Question: Consider:
'''
<!DOCTYPE html>
<script src=https://cdn.staticfile.org/jquery/1.10.2/jquery.min.js> </script>
<html>
<head>
<style>
Ul {
list-style-type: none;
list-style-position: outside;
margin-left: 5px
}
Li {
color: #c2c2c2;
margin-left: 10px;
text-indent: 1px;
clear: both
}
Li:after {
display: block;
content: "";
height: 8px}
Cc {
word-break: break-all;
word-wrap: break-word;
color: #000;
margin-left: -5px;
display: -webkit-box;}
ChatBoxStyle {
text-align: left;
border:2px #a1a1a1;
border-radius: 5px;
border-top-left-radius: 0;
padding: 10px 10px 10px 10px;
background-color: #99CCFF;
margin: 0px 0px;
}
subScript {
width: 50px;
color: gray;
font-size: 12px;
display: inline-block;
}
</style>
</head>
<body>
<div>
<div></div>
<ul>
<li>
<cc>
<div>
<ChatBoxStyle><span><span>How are you?</span></span></ChatBoxStyle>
<subScript><label class="complaintype">[(Yes)] </label></subScript>
</div>
</cc>
</li>
</ul>
</div>
</body>
</html>
'''
I'm a C++ programmer and I'm developing a chat tool that uses JavaScript. How do I align ChatBoxStyle with the bottom of ?

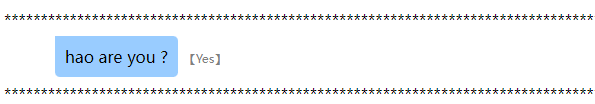
Answer: following the @Sercan answer but change the display property to flex.
like this:
'''
ul {
list-style-type: none;
list-style-position: outside;
margin-left: 5px
}
li {
color: #c2c2c2;
margin-left: 10px;
text-indent: 1px;
clear: both
}
li:after {
display: block;
content: "";
height: 8px;
}
.cc {
word-break: break-all;
word-wrap: break-word;
color: #000;
margin-left: -5px;
display: flex;
align-items:flex-end;
}
.chatBoxStyle {
text-align: left;
border:2px #a1a1a1;
border-radius: 5px;
border-top-left-radius: 0;
padding: 10px 10px 10px 10px;
background-color: #99CCFF;
margin: 0px 0px;
padding: 1rem 1rem;
}
.subScript {
width: 50px;
color: gray;
font-size: 12px;
display: inline-block;
}
.parentContainer {
margin: 1rem;
padding: 2rem 2rem;
text-align: center;
}
.childContainer {
display: inline-block;
vertical-align: middle;
}
'''
'''
<div>
<ul>
<li>
<div class="cc parentContainer">
<div class="chatBoxStyle childContainer">
<span>How are you?</span>
</div>
<div class="complaintype">
<label class="subScript childContainer">[(Yes)] </label>
</div>
</div>
</li>
</ul>
</div>
'''